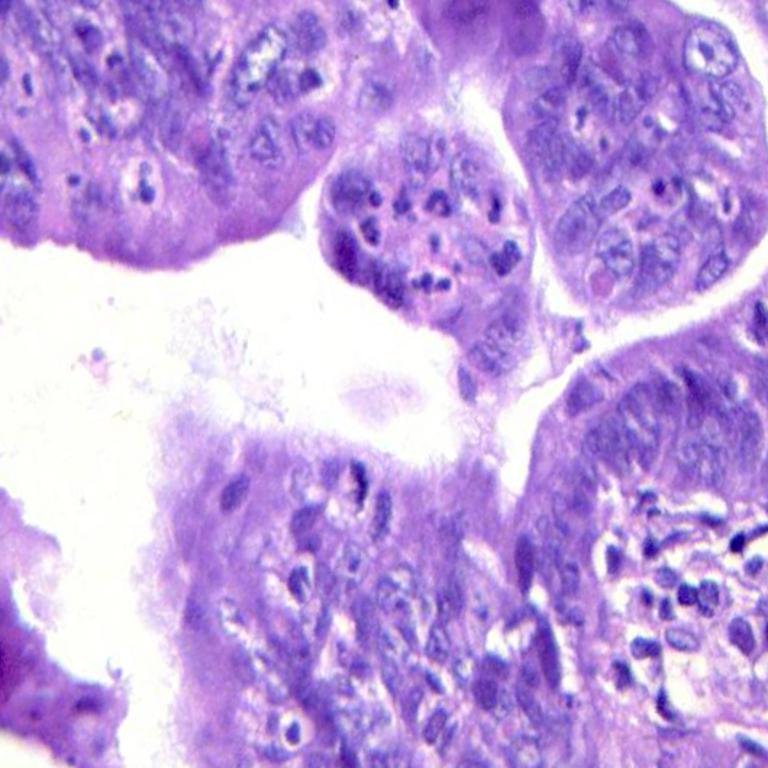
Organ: colon
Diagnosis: adenocarcinomas